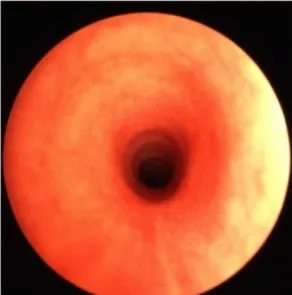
Pre- and postoperative bronchoscopic views of the trachea. Before the surgical intervention, the trachea shows a significantly reduced tracheal lumen due to long-segment tracheal stenosis (A).
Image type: endoscopy (airway_endoscopy)